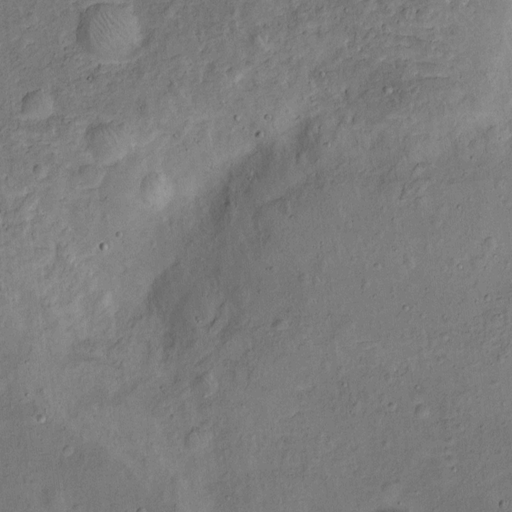
Classes present: Background, Cone